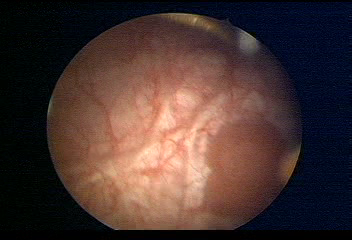
Modality: WLC
Class: Malignant
Subclass: LowGradePapillary
Lesion: L1
Stage: Ta
Morphology: Papillary
Bladder cancer association: Yes
Annotated structures: Tumor